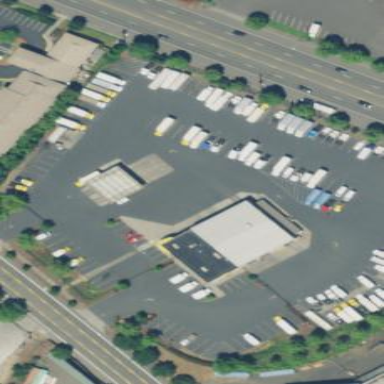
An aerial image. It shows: Car rental facility.